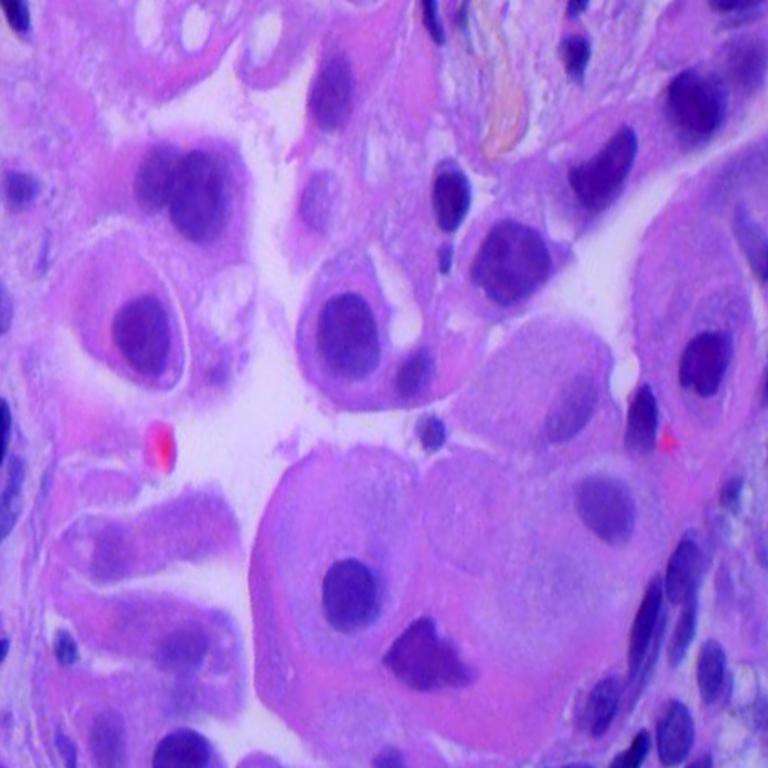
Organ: lung
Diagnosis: adenocarcinomas